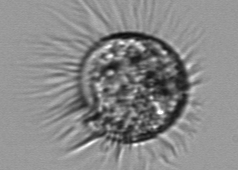
Label: Pelagostrobilidium